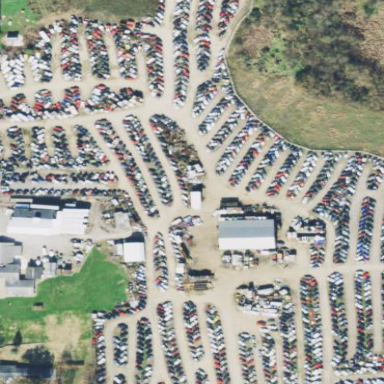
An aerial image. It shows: Scrap yard situated in industrial area.